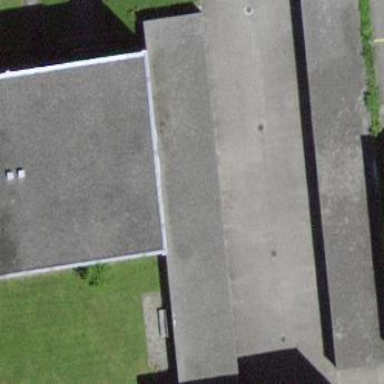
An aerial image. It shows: Garages with flat roofs.